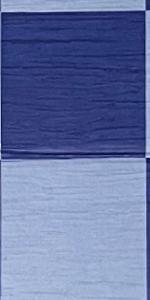
Label: Empty